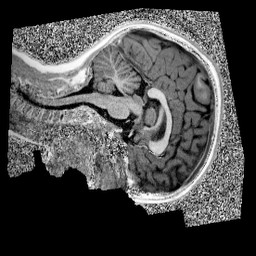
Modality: UNIT1
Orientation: sagittal
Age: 9
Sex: female
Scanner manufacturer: siemens
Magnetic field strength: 3 T
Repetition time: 4 s
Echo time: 0.00299 s